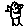
Label: bird